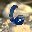
Label: 6